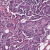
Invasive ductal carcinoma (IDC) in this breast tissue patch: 1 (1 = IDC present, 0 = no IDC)